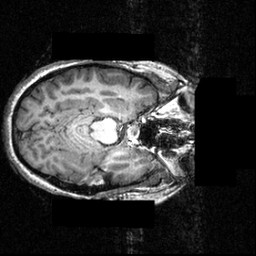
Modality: T1w
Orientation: axial
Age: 26
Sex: female
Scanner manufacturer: siemens
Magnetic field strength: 3.951 T
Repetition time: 1.5 s
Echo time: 0.00335 s